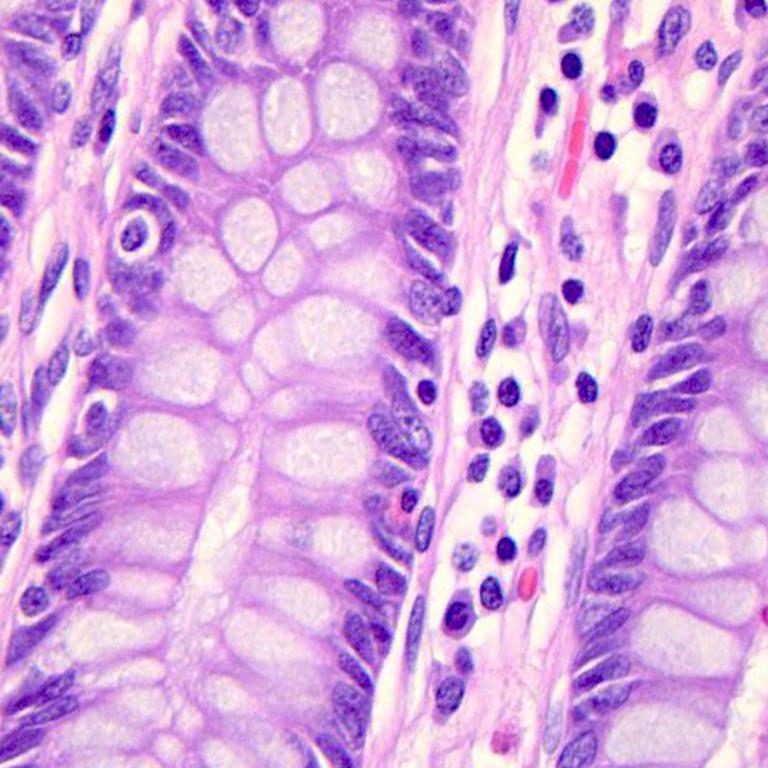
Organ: colon
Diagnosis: benign